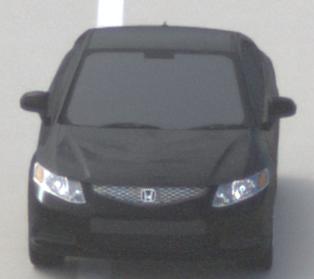
Make: Honda
Model: Civic Limousine 1.8
Detailed model: Civic (IX) Limousine
Model produced from: 2014/05
Model produced until: 2017/06
Doors: 4
Color: black
Road condition: dry road
Daytime: midday
Contrast: medium contrast